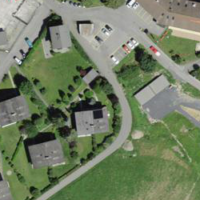
EUNIS habitat code: 55
Species observed at this site:
Stachys sylvatica